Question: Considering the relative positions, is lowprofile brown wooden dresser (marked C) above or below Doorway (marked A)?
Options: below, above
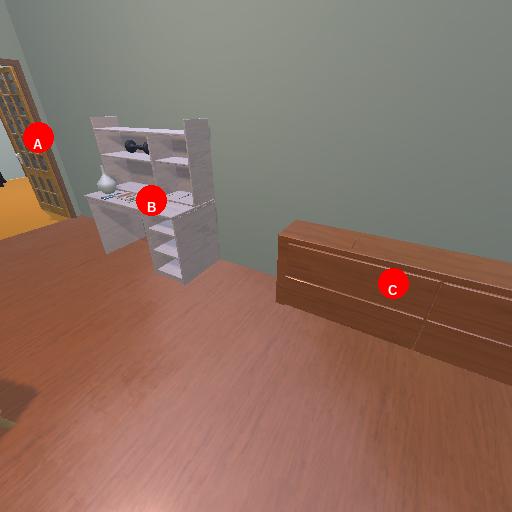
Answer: below